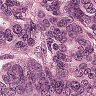
Metastatic tissue present: yes